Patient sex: F
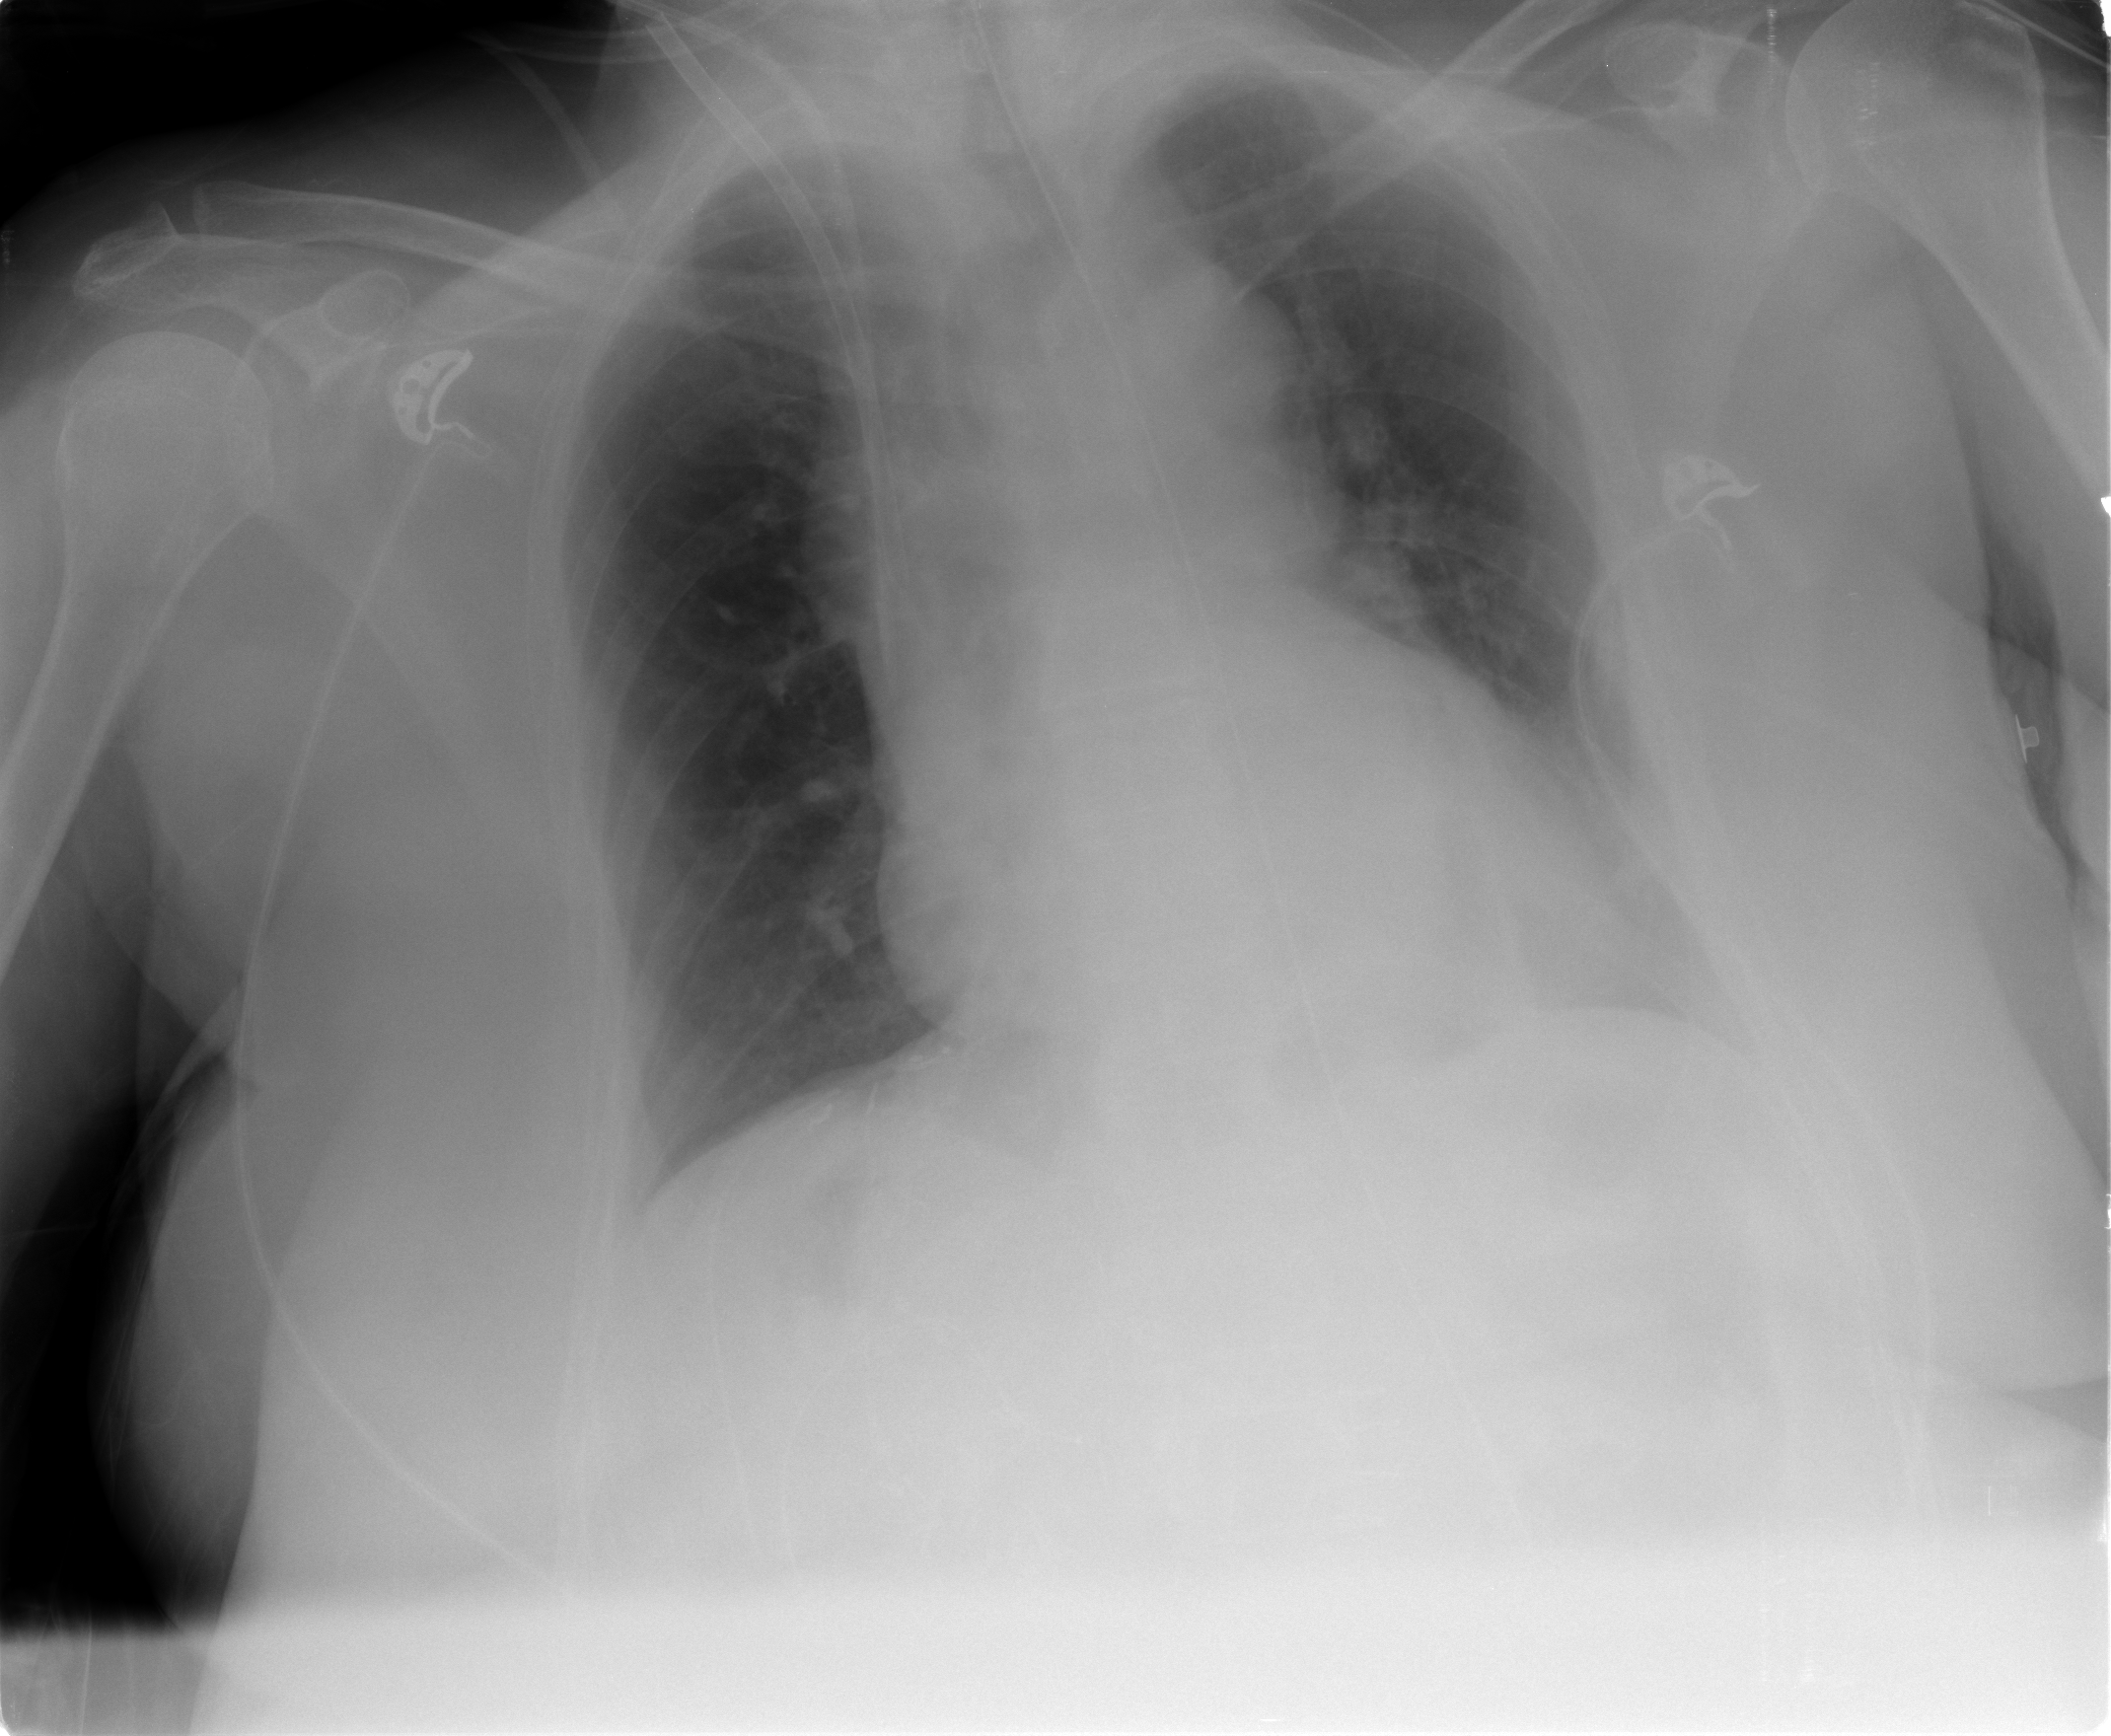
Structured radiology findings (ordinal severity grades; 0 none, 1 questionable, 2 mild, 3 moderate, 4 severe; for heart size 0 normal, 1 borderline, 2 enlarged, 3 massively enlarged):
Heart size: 1
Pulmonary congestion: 1
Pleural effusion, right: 0
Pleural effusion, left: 0
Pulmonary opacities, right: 0
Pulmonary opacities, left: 0
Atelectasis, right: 0
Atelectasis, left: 0